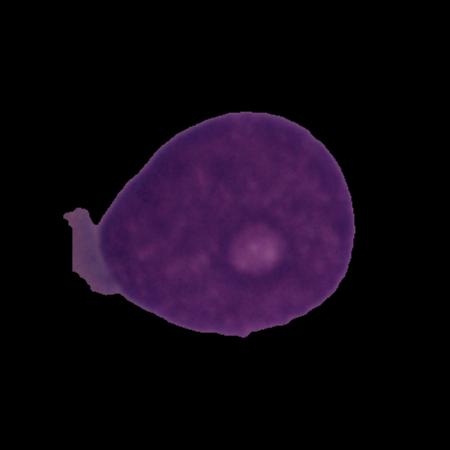
Label: cancer